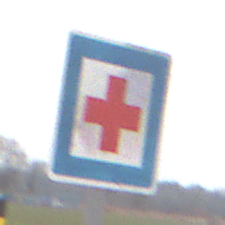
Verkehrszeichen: ErsteHilfe
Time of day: Midday
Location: Outdoor (RoadRail)
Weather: Overcast
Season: NotSpecified
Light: Natural